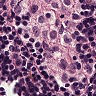
Metastatic tissue present: no